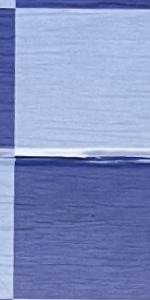
Label: Empty